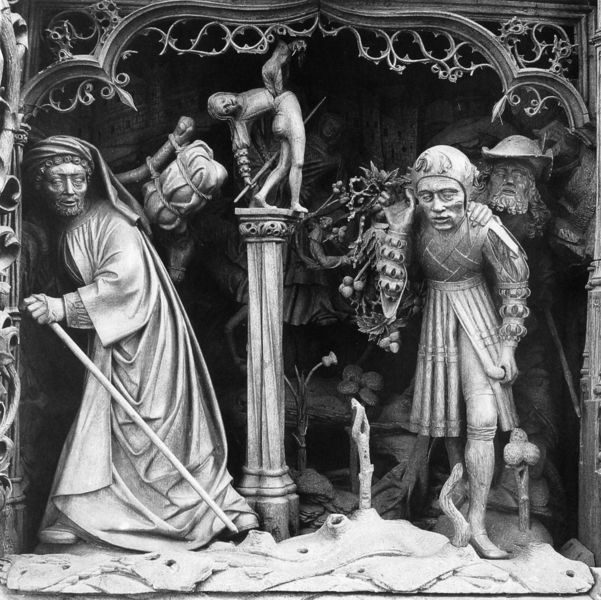
Titel: Flucht nach Ägypten im Gefach des Sieben-Schmerzen-Retabels
Standort: Kalkar (EU - D - NRW)
Schlagwörter: umhang, menschen, hut, marmor, männer, szene, säule, kappe, gewand, gewänder, pflanzen, pferd, stock, statue, bäumchen, relief, gehstock, stab, bündel, ernte, figuren, ornamente, gewächs, soldat, stöcke, lanzen, reisende